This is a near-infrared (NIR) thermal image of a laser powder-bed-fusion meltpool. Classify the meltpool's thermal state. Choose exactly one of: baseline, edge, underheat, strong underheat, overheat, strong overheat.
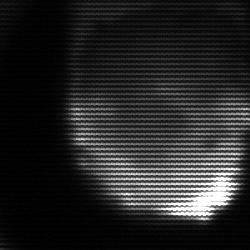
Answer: edge